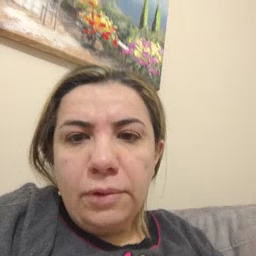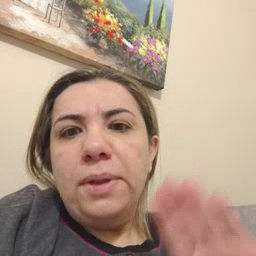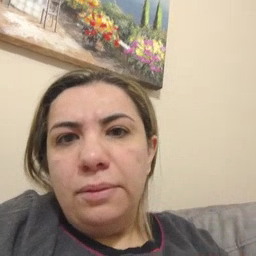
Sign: brown